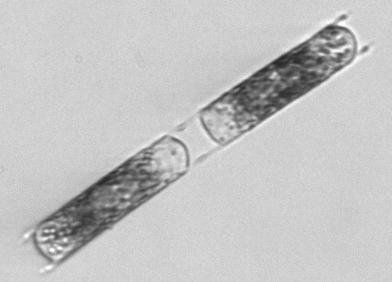
Label: Hemiaulus